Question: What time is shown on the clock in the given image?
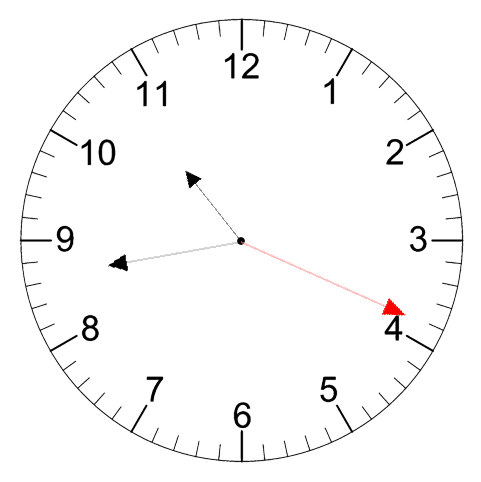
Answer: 10:43:19